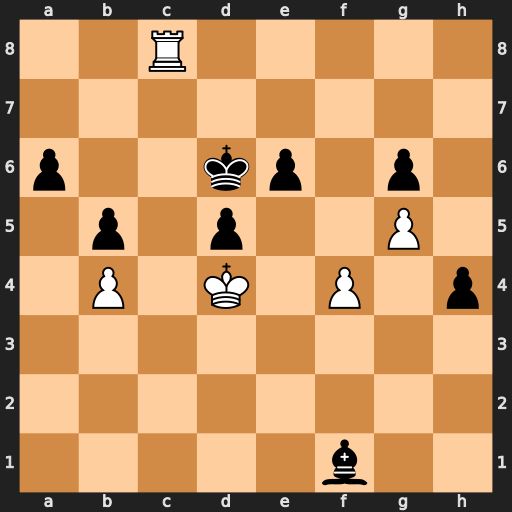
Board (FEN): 2R5/8/p2kp1p1/1p1p2P1/1P1K1P1p/8/8/5b2
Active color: w
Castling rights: -
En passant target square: -
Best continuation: Rg8 Bg2 Rxg6 h3 Rh6